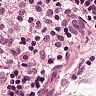
Metastatic tissue present: no